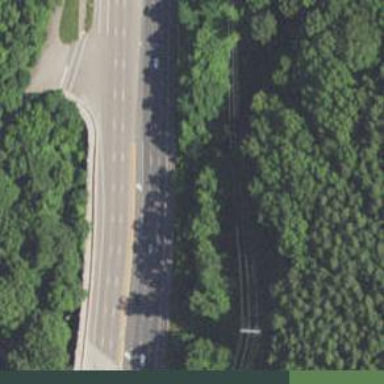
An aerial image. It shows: This image shows trunk highway that functions as expressway.